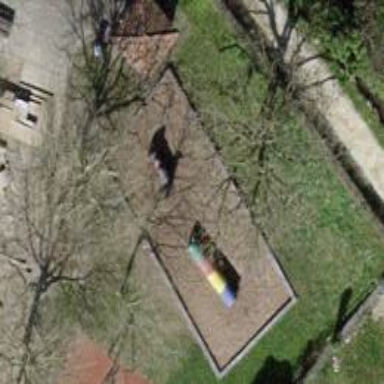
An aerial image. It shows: Playground with train-themed play structure.